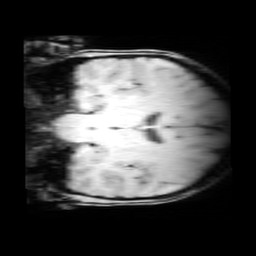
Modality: MP2RAGE
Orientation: coronal
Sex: male
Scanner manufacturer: siemens
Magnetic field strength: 3 T
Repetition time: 5 s
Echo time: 0.00355 s